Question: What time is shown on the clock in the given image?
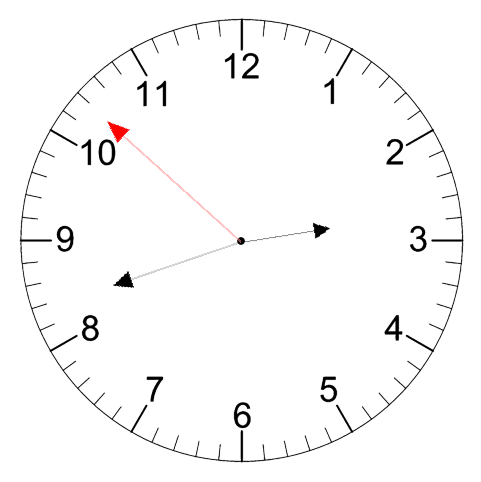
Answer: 02:41:52